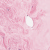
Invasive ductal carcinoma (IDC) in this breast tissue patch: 0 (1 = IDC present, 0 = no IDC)